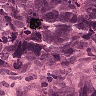
Metastatic tissue present: yes